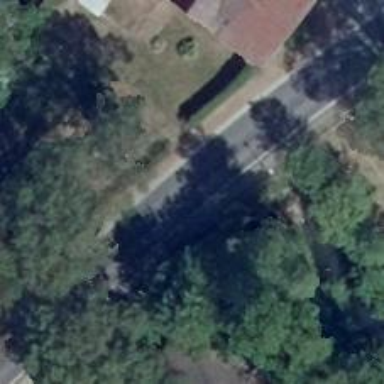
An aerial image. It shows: Secondary road with asphalt surface and sidewalk on the left.